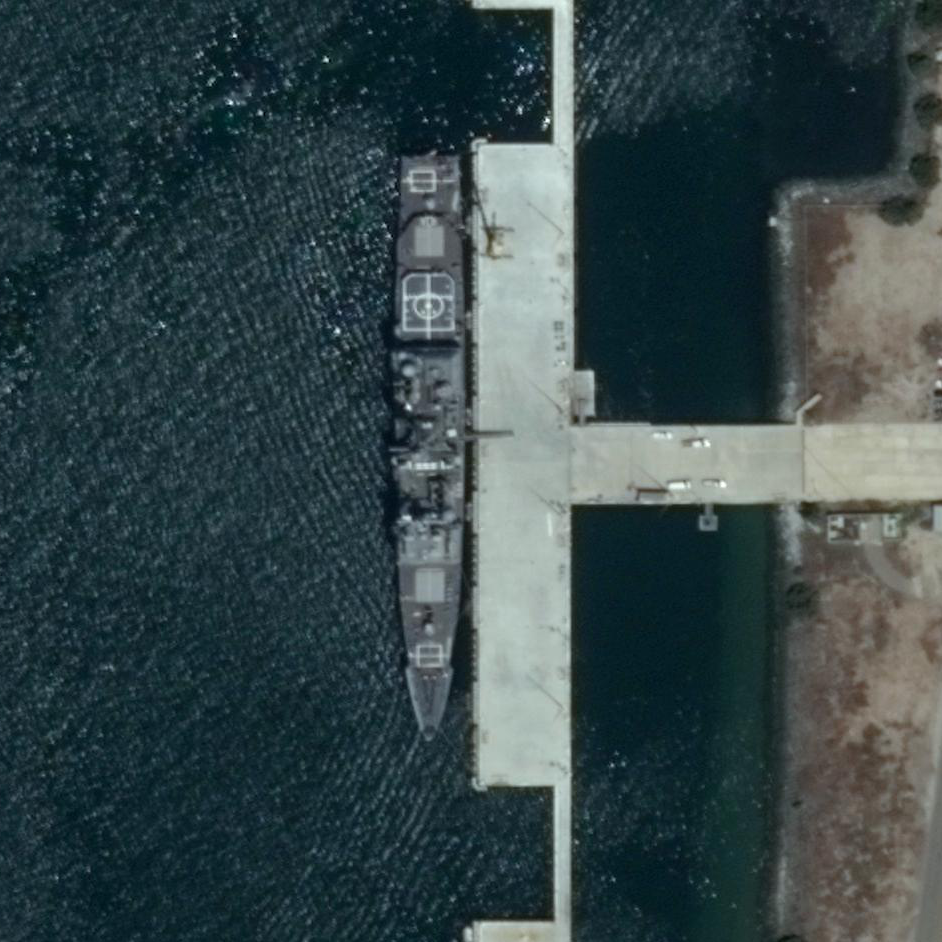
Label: cruiser